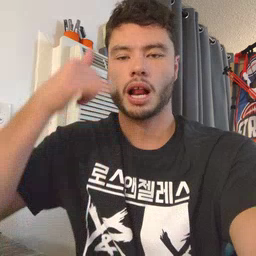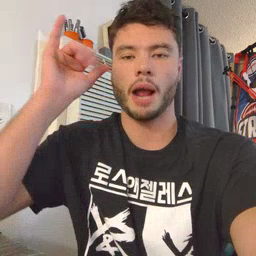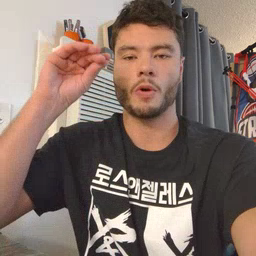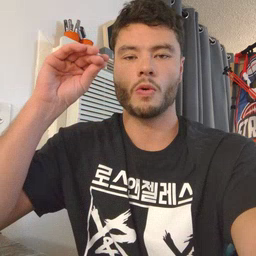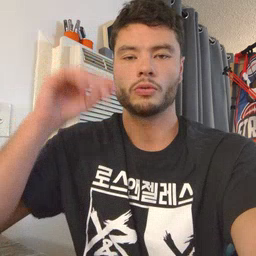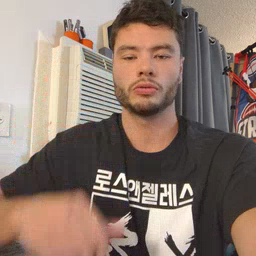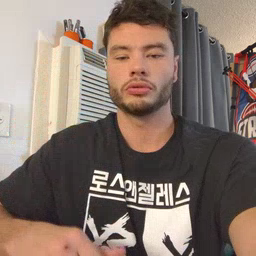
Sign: cowboy